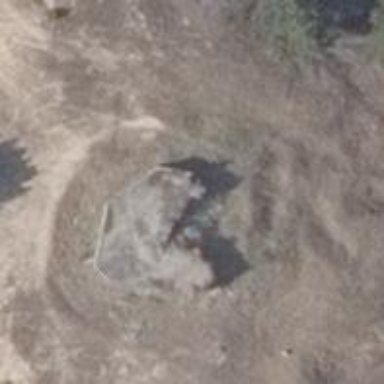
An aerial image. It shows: Bunker building at military viewpoint.